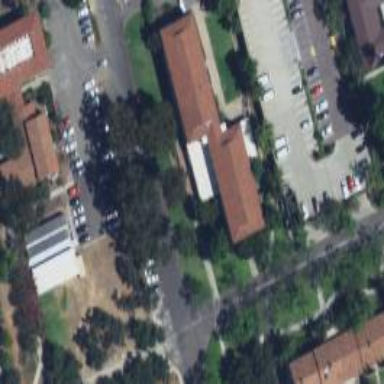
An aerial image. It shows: Dormitory building.